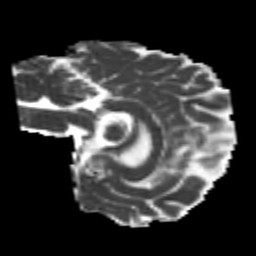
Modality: MD
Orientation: sagittal
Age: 21
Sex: female
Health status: healthy
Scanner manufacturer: philips
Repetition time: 7.385 s
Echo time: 0.08599 s